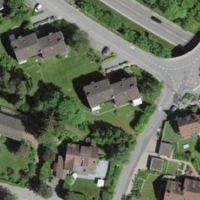
EUNIS habitat code: 55
Species observed at this site:
Hippocrepis comosa